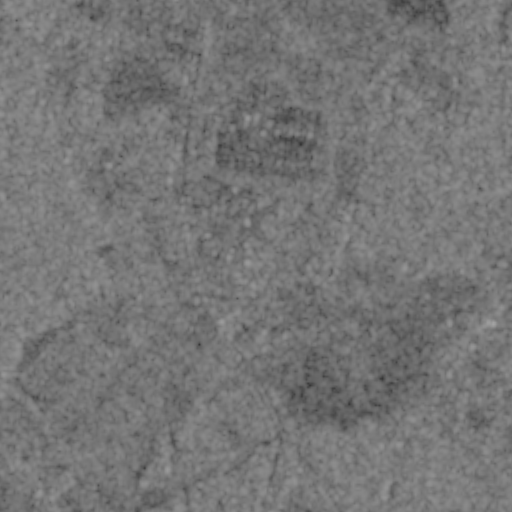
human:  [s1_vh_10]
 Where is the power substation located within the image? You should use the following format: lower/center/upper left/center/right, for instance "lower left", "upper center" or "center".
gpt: The power substation is located in the upper center of the image.
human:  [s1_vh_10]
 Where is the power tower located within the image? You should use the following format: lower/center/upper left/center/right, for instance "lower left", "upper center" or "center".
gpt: The power tower is located in the upper left of the image.
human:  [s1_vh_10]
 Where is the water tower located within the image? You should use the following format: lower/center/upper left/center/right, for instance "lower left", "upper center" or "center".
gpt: The water tower is located in the center of the image.
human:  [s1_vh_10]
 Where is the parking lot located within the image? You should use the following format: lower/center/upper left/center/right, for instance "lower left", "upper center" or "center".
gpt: There is no parking lot in the image.

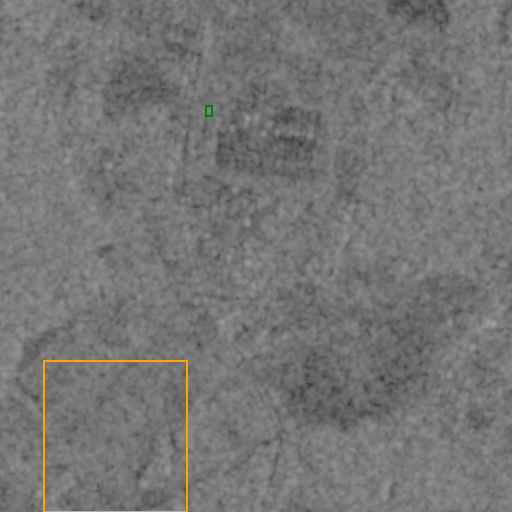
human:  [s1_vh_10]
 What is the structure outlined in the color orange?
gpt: The structure outlined in orange is a crop field.
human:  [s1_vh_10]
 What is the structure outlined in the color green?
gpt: The structure outlined in green is a power substation.
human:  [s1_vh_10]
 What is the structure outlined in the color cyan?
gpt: There is no cyan outline.